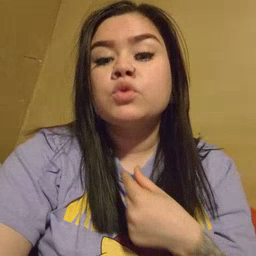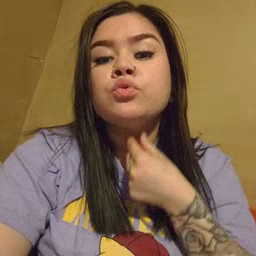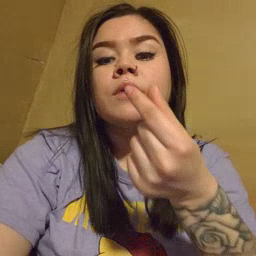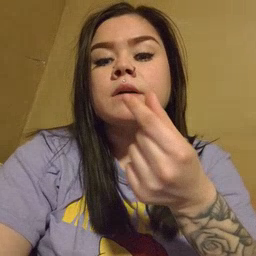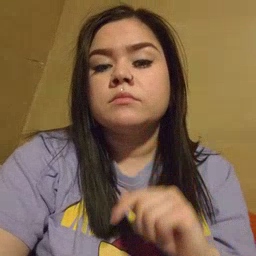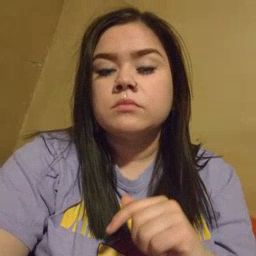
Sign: giraffe